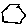
Label: hexagon